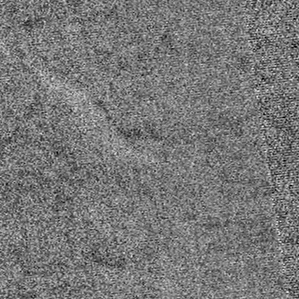
Label: frost